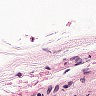
Metastatic tissue present: no